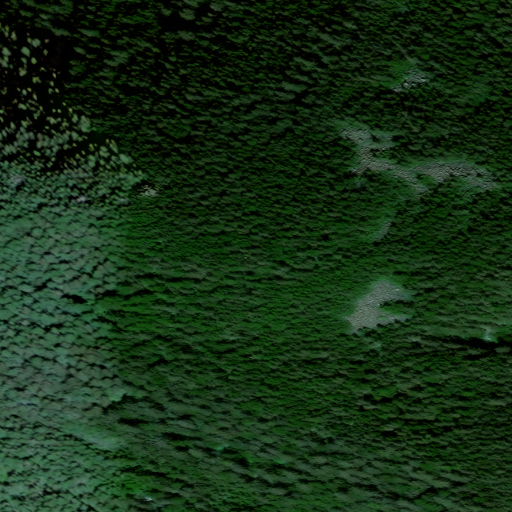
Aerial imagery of island in Alaska named Rugged Island containing only unknown